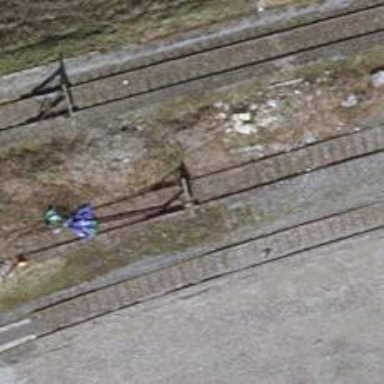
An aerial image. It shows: Railway buffer stop.